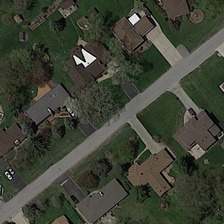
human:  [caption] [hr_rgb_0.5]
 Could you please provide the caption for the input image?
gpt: some buildings and green trees are in a medium residential area .

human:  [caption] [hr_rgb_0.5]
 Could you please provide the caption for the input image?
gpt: some buildings and green trees are in a medium residential area .

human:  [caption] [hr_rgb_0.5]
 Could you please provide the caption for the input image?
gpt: some buildings and green trees are in a medium residential area .

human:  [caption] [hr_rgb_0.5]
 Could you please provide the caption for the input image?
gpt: some buildings and green trees are in a medium residential area .

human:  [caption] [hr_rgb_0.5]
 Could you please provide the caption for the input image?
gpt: some buildings and green trees are in a medium residential area .